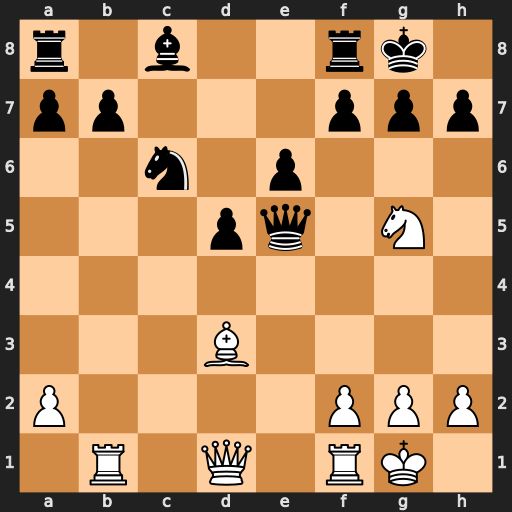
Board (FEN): r1b2rk1/pp3ppp/2n1p3/3pq1N1/8/3B4/P4PPP/1R1Q1RK1
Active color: w
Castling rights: -
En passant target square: -
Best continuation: Bxh7+ Kh8 Qh5 Qxg5 Qxg5